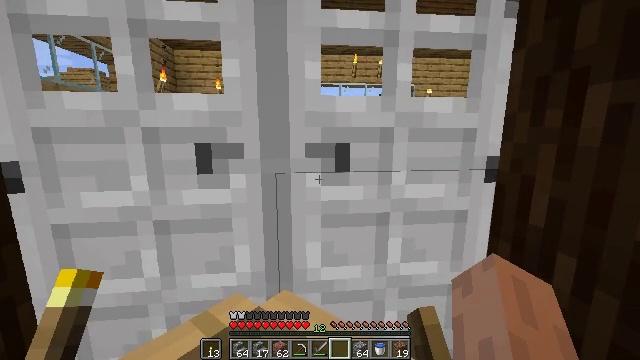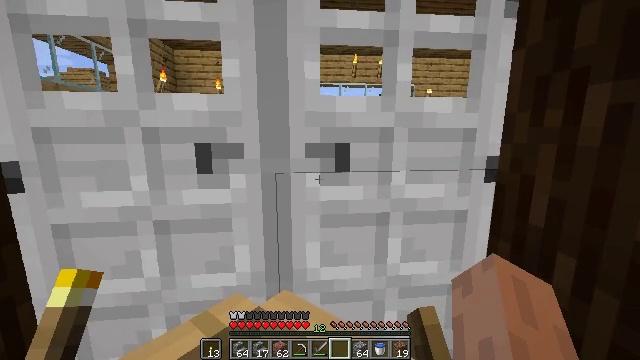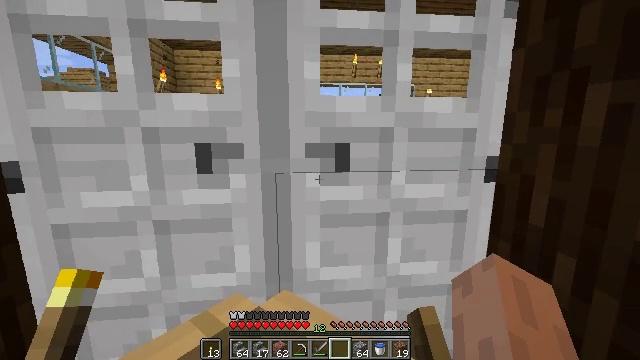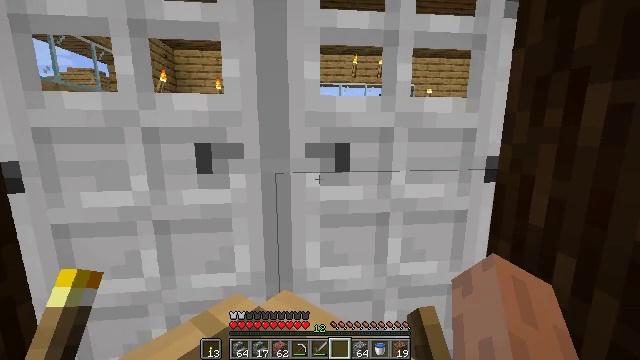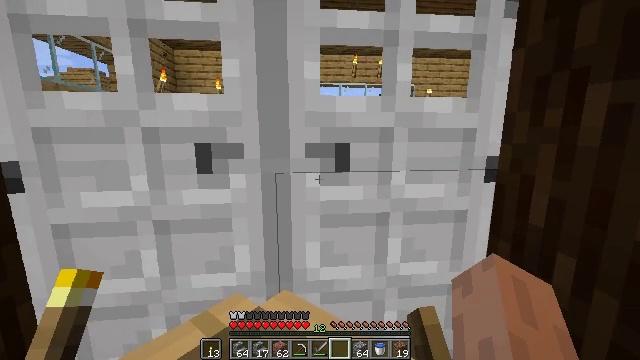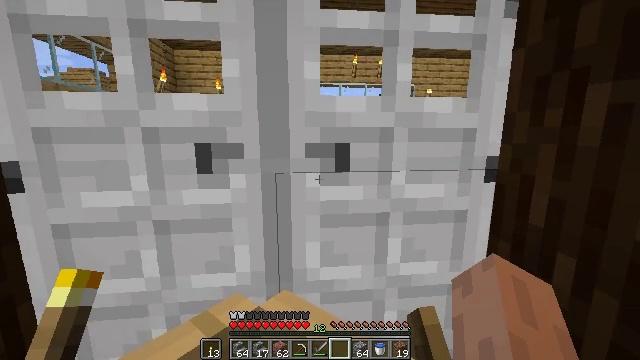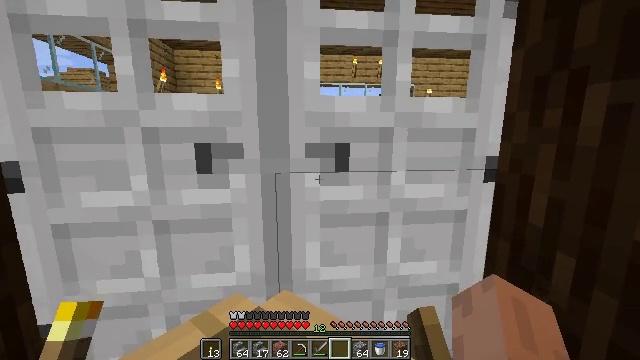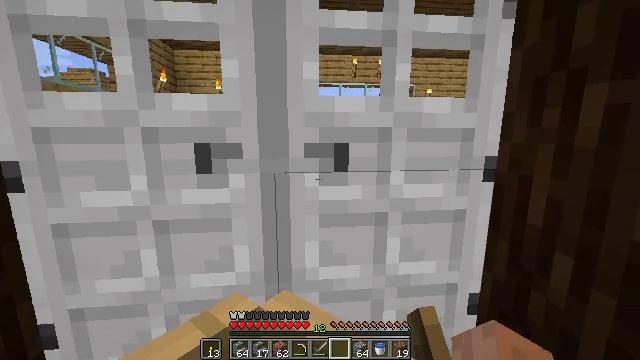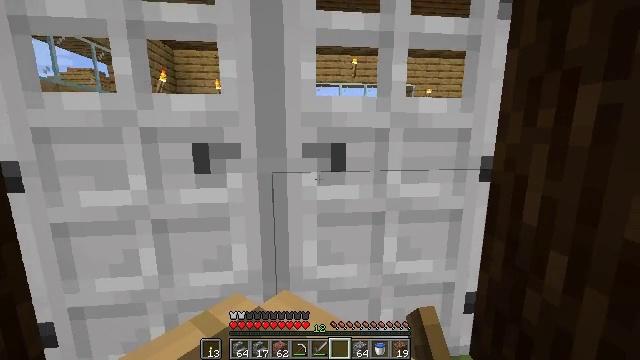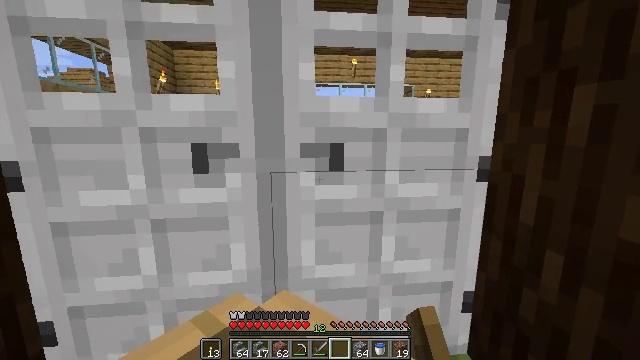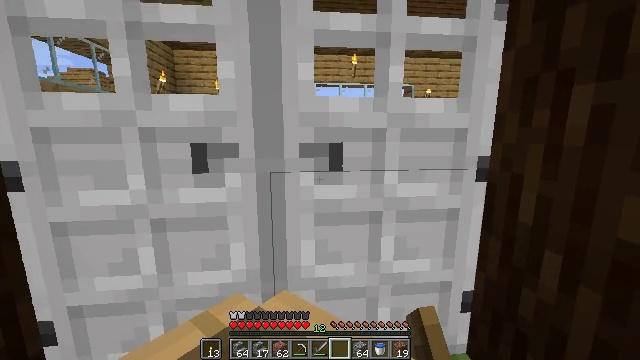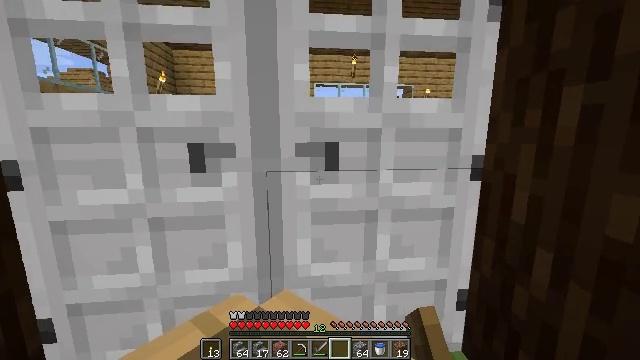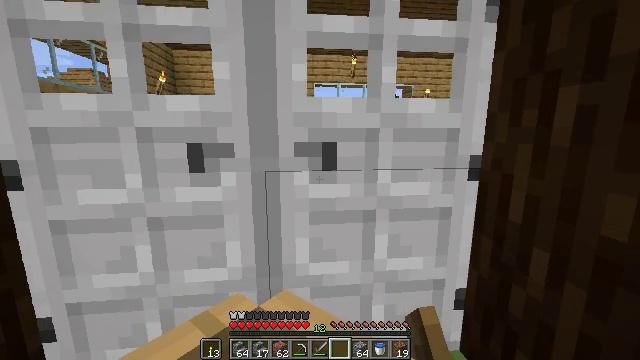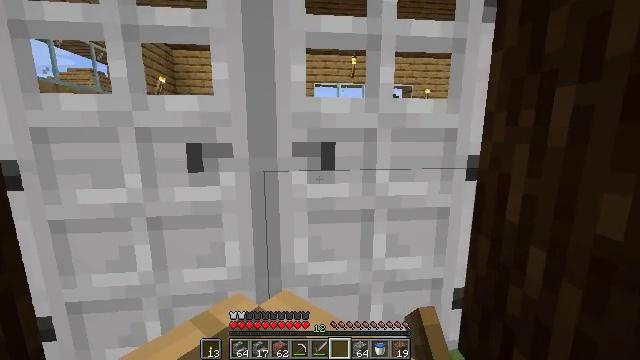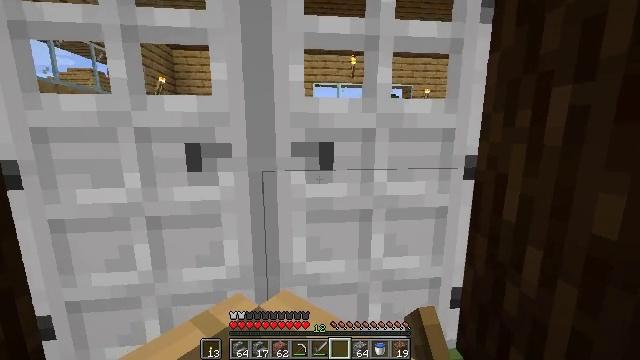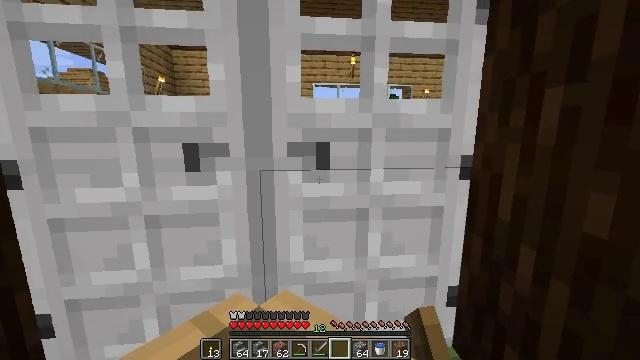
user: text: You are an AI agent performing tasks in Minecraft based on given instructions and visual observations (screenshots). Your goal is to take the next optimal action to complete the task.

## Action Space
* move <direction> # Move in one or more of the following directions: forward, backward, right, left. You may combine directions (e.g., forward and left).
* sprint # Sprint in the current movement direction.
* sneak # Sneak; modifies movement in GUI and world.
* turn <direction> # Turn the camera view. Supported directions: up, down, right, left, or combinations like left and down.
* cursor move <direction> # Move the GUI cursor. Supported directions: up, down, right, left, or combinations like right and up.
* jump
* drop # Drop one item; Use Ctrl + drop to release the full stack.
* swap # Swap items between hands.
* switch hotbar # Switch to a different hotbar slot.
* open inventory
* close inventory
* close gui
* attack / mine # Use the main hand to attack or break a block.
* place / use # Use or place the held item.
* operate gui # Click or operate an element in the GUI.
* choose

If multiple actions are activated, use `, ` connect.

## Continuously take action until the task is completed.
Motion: motion action
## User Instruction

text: Mine the iron door to remove it.
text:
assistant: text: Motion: no_op
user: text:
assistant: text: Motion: no_op
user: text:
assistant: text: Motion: no_op
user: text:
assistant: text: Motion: no_op
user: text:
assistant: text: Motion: move back
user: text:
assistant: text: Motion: move back
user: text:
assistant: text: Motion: move back
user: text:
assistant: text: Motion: move back
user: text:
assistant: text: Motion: move back
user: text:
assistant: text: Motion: move back
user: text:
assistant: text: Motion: move back
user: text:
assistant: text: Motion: move back
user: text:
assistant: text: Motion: move back
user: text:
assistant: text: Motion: move back
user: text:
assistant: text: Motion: move back
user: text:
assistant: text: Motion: move back
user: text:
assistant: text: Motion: move back
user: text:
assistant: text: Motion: move back
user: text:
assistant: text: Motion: move back
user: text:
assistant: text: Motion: move back
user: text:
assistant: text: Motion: move back
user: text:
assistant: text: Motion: move back
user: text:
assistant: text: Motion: move back
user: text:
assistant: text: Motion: move back, turn left
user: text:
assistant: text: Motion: move back, turn left
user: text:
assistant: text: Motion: move back, turn left and down
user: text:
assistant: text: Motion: move back, turn left and down
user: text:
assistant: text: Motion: move back, turn left and down
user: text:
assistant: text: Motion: move back, turn left and down
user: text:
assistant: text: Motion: move back, turn left and down